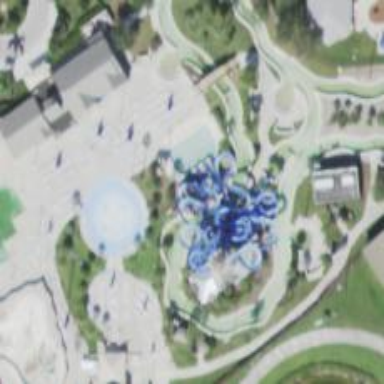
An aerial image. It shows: Water slide attraction.